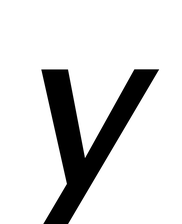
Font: Poppins-MediumItalic